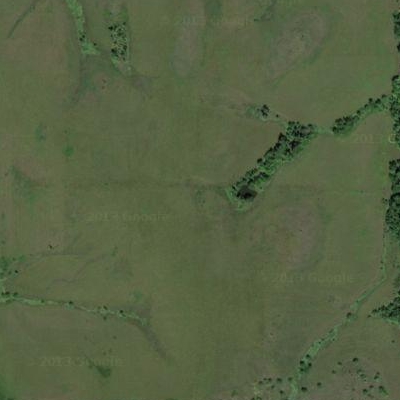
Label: Grass